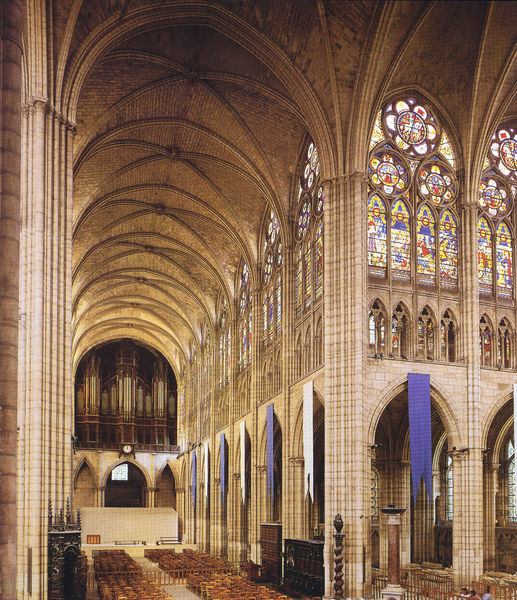
Titel: Saint Denis (Haupt- und Querschiff)
Standort: Saint Denis
Institution: Abteikirche
Schlagwörter: blau, flügel, kämpfer, weiß, menschen, braun, bunt, fenster, frankreich, glas, hell, licht, paris, pfeiler, stuhl, stühle, stützen, säule, säulen, rot, leute, gläser, architektur, stein, holland, innenraum, niederlande, kirche, decke, innen, gotik, farbig, schiff, sitze, bogen, fahnen, fahne, farbe, lila, bank, empore, pilaster, rundbogen, joche, kuppel, banner, gestühl, uhr, leuchter, deutsch, innenansicht, hoch, galerie, halle, foto, fotografie, bögen, gang, arkade, umgang, gewölbe, höhe, kreuz, religion, fenstr, dom, rippen, mosaik, beten, altar, arkaden, bänke, hauptschiff, inneres, kathedrale, langhaus, reihen, schlussstein, kirchenschiff, kreuzrippe, kreuzrippen, kreuzrippengewölbe, kirchenbänke, mittelschiff, orgel, bestuhlung, buntglas, bündelpfeiler, chartres, dienst, dienste, glasfenster, glasmalerei, gotisch, kanzel, kreuzgewölbe, kreuzgrat, kreuzgratgewölbe, langschiff, obergarden, reims, rosette, seitenschiff, spitzbogen, spitzbögen, triforium, zwerggalerie, apsis, chor, flaggen, golden, gothik, madonna, joch, pfeifen, rosetten, lanzettfenster, masswerk, fesnter, basilika, kreuzgang, gänge, vierung, querschiff, prospekt, gotteshaus, sitzreihen, griechisches kreuz, orgelpfeifen, strebepfeiler, kirchenfenster, köln, stabwerk, gurte, filialen, strebebögen, gurtbögen, chorgestühl, gaden, sechspass, triforiumsgalerie, sechsteiliges gewölbe, hochgotik, beichtstuhl, arkadengeschoss, van der weyden, kreuzgradgewölbe, forografie, kathetrale, beichstuhl, karthedrale, kazhedrale, masßwerkfenster, osterkerze, ripppen, stichkappengewölbe, viergliedrig, vierteiliges gewölbe, fenstermalerei, greugewölbe, orgelpfeiffen, kirchgestühl, bogeh, orgelprospekt, orgelbühne, emporte, orgell